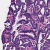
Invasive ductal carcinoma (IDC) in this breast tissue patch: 1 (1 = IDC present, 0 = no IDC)